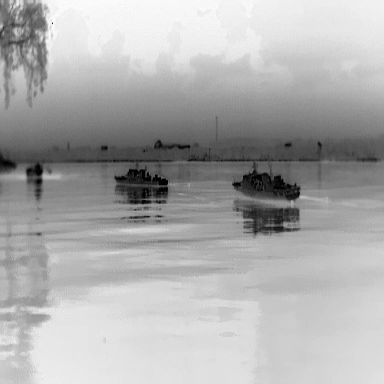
There are three objects shown in the infrared image, including two warships, and a liner.